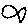
Label: fish